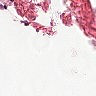
Metastatic tissue present: no